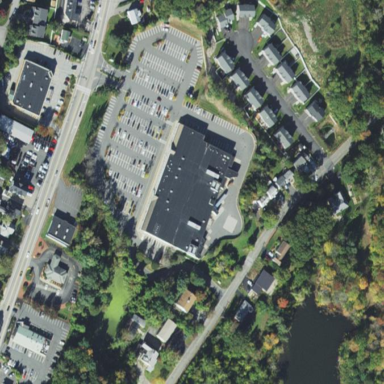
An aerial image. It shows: Supermarket located in building.